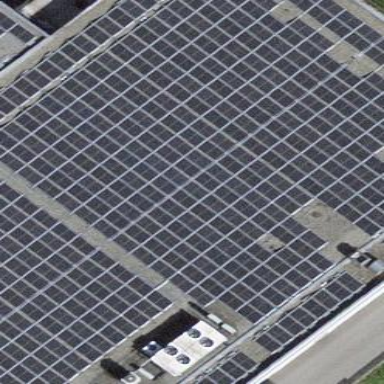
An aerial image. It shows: Solar power generator using photovoltaic method with solar photovoltaic panel types.